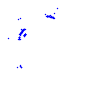
Particle: kaon